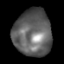
Tissue: lung
Cell type: Epithelial cells
Senescence score: 0.1852
Nuclear area (px): 1720
Mean DAPI intensity: 98.642